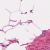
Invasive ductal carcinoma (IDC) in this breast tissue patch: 0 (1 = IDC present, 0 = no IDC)